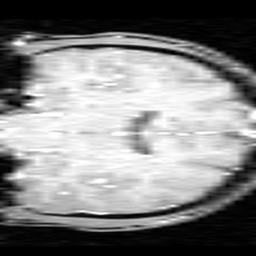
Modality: inplaneT1
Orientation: coronal
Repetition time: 0.2 s
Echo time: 0.0036 s